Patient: sex M, age 52
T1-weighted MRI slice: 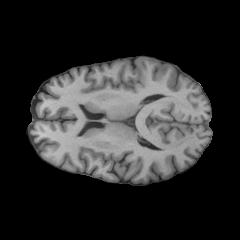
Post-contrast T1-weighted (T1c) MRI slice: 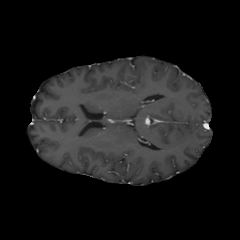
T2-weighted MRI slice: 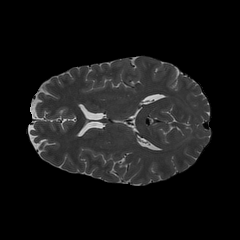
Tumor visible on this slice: no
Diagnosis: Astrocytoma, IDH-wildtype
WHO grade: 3